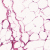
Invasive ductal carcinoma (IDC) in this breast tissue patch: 0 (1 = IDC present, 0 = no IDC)